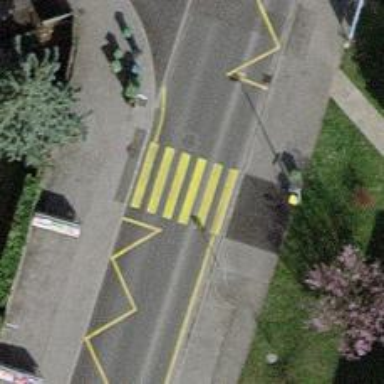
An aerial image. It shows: Zebra crossing for pedestrians.